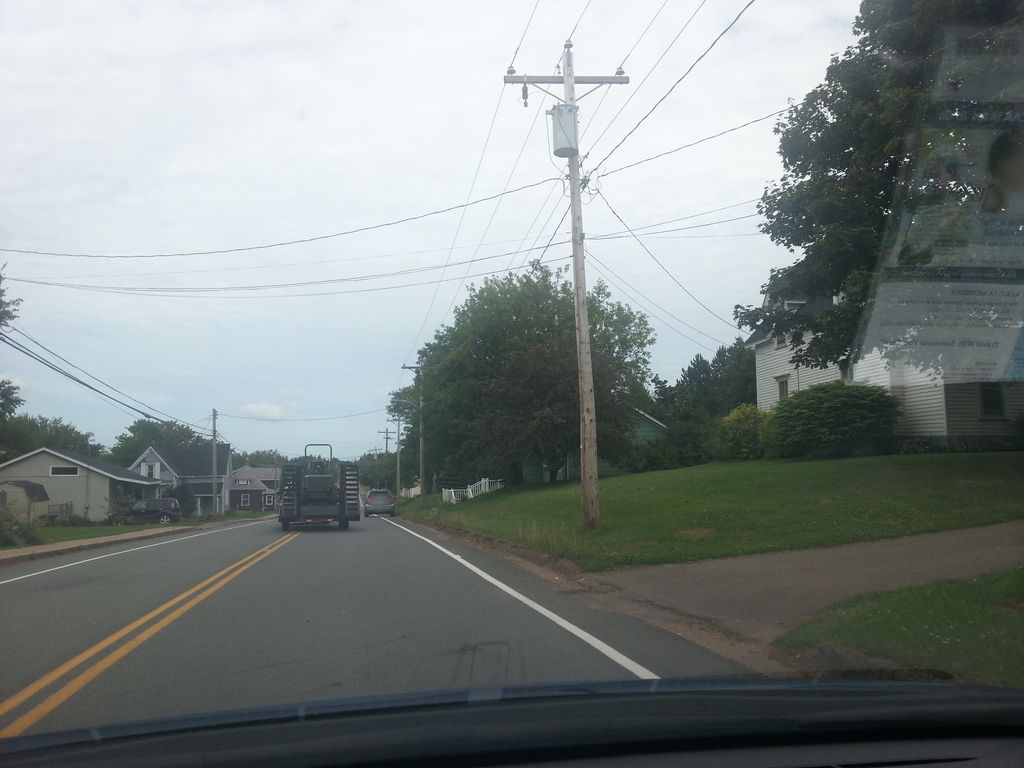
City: charlottetown